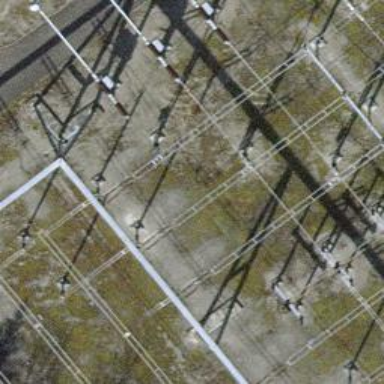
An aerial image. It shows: Busbar power line.